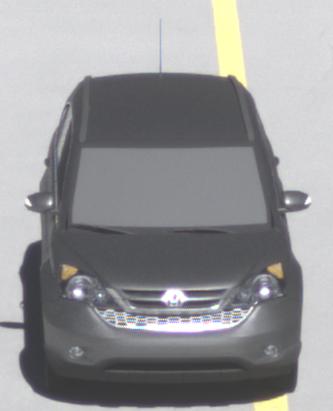
Make: Honda
Model: CR-V
Detailed model: CR-V (III) (04/10 - 10/12)
Model produced from: 2010
Model produced until: 2012
Doors: 5
Color: gray
Road condition: dry road
Daytime: morning or afternoon
Contrast: high contrast